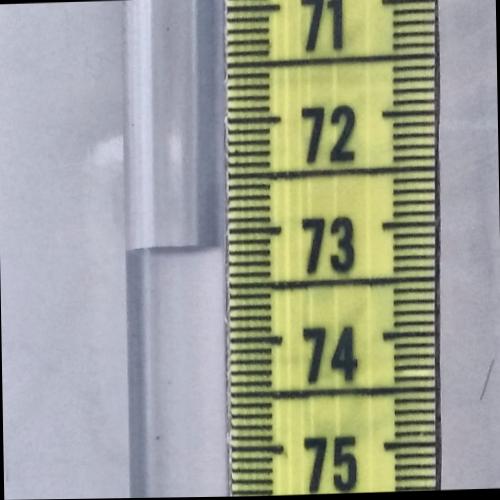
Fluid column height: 73.1 cm